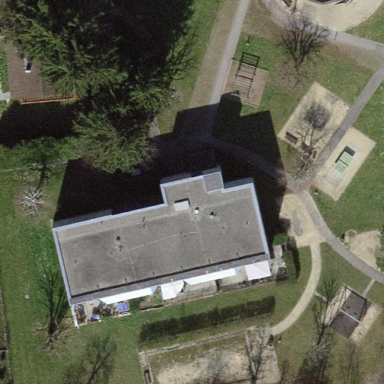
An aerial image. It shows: Playground area for leisure land.